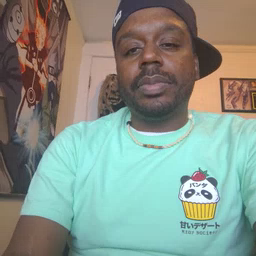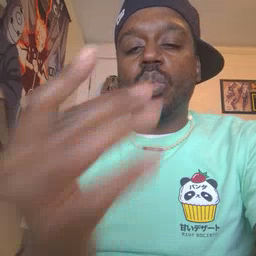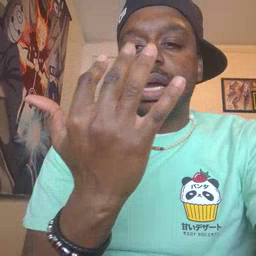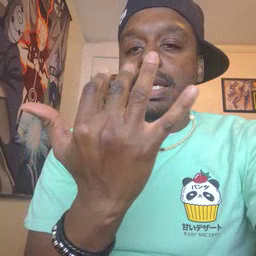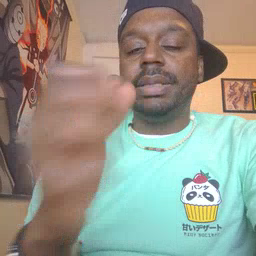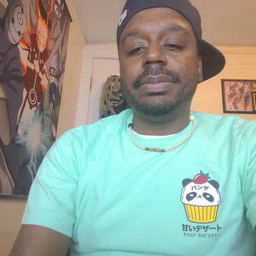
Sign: wait